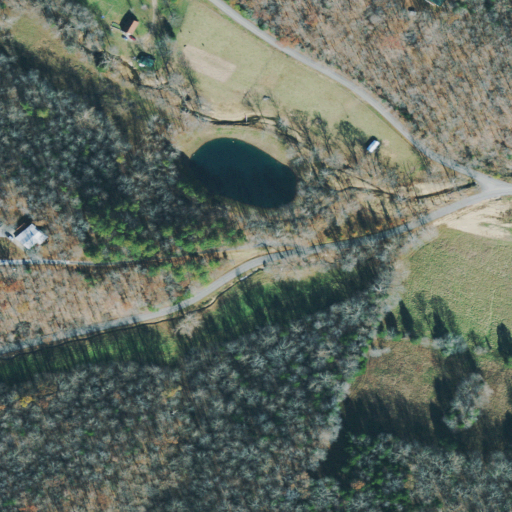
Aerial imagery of valley in Tennessee named Sinkhole Hollow containing deciduous forest, mixed forest, open development, pasture, medium intensity development, and open water